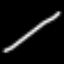
Label: line